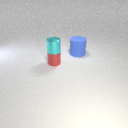
large blue rubber cylinder to the right of small red metal cylinder